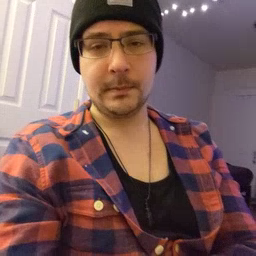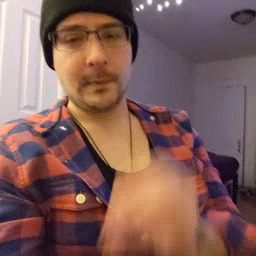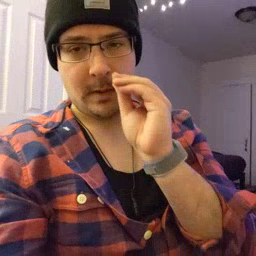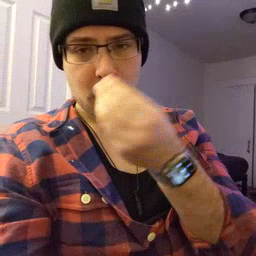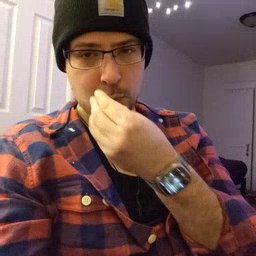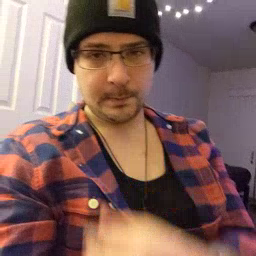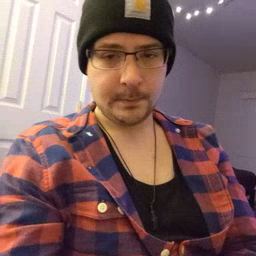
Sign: flower